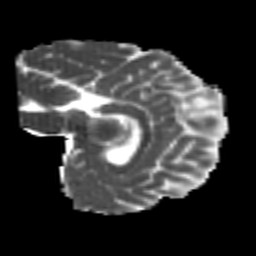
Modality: MD
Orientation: sagittal
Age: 23
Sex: female
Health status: healthy
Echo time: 0.074 s